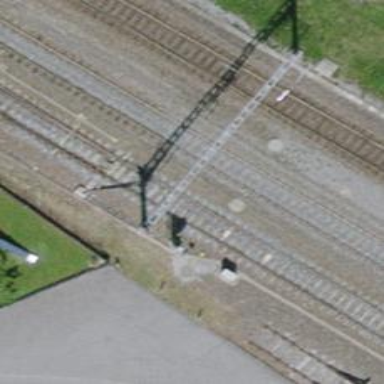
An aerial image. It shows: Railway signal.